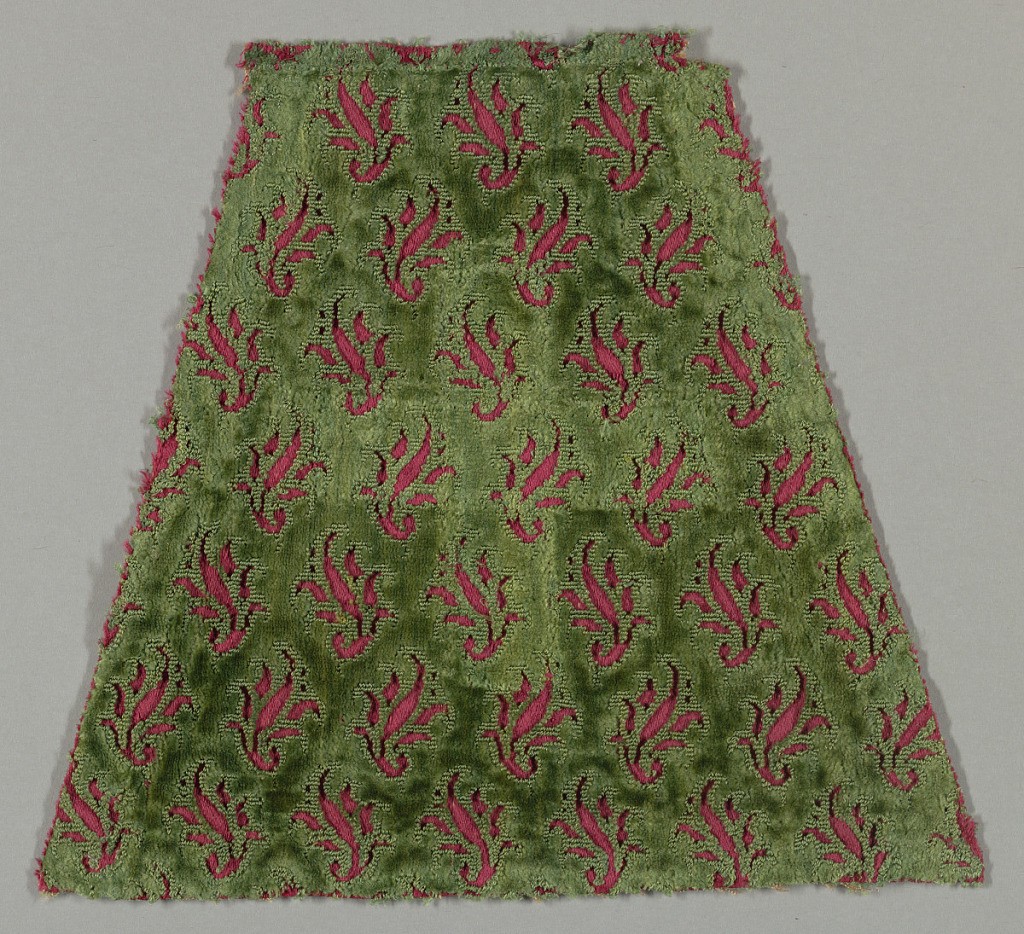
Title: Fragment
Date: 17th century
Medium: silk Technique: supplementary warp forming raised cut and uncut pile in satin foundation (velvet)
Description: Red diagonal leaves in field of green. Fragment probably was one end of a maniple. Evidence of a cross can still be seen.